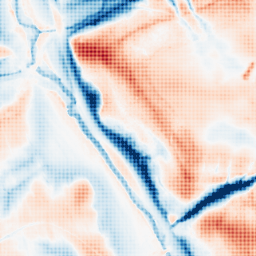
Category: edge_preserving
Decomposition family: guided
Decomposition parameters: radius: 16
eps: 1
Upsampling method: sinc_hamming
Upsampling parameters: scale: 4
kernel_size: 4
Upsampling scale: 4